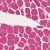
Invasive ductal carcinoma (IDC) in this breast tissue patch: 0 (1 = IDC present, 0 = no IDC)